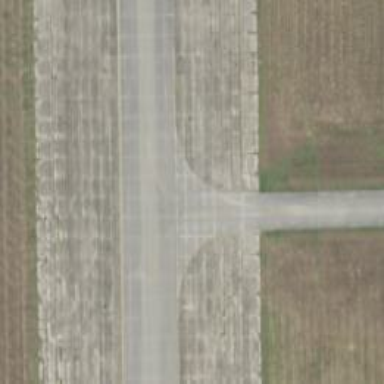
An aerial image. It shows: Image of taxiway at airport.